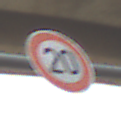
Verkehrszeichen: Geschwindigkeit20
Umgebung: Roofed, Beach
Tageszeit: Midday
Wetter: Overcast
Licht: Natural
Jahreszeit: NotSpecified
Kontrast: LowContrast